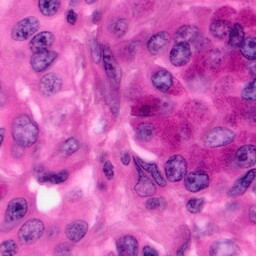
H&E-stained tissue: Pancreatic